Question: I am new to Xcode, C, Objective-C and I have this error of compilation for Magical Record.
The project given with the sources is compiling, only my project is not.
Does the following error give enough information to get any help ?

Thanks !
PS : I am also using mogenerator.
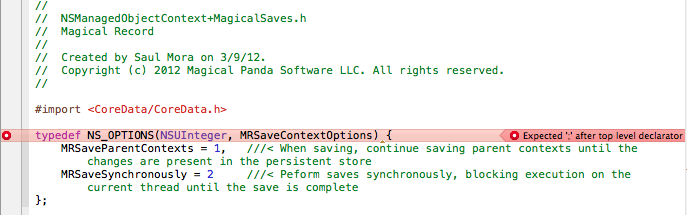
Answer: 'NS_OPTIONS' requires the 10.8 SDK. That's why !
So, the base SDK has to be set to 10.8.